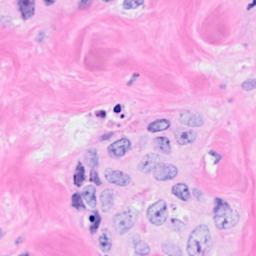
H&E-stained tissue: Breast